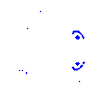
Particle: kaon